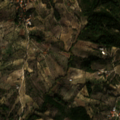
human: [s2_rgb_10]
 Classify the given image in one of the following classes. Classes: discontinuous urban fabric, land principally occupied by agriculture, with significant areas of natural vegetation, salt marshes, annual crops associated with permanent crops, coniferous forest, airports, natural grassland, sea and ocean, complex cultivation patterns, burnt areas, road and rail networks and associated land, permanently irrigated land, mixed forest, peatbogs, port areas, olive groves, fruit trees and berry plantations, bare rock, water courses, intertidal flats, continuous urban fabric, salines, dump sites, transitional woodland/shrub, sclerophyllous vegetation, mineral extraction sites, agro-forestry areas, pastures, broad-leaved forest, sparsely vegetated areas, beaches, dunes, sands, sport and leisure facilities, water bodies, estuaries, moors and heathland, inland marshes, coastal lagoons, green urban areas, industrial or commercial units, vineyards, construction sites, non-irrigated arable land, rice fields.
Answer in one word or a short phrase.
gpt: olive groves, coniferous forest